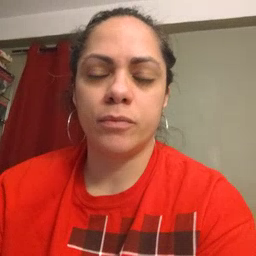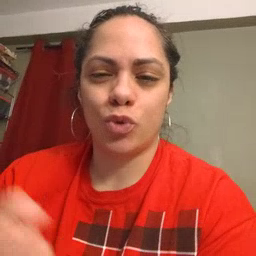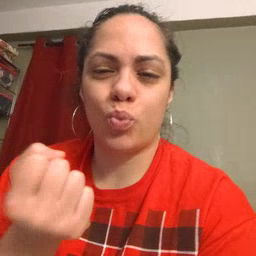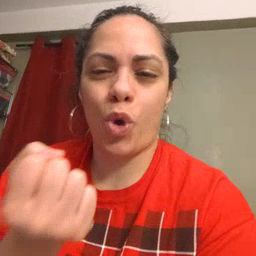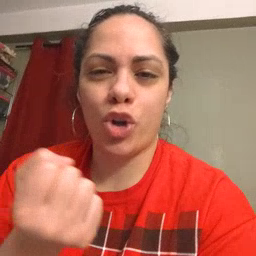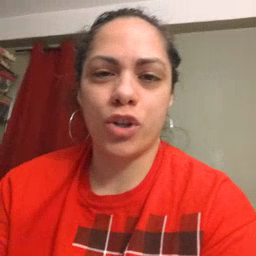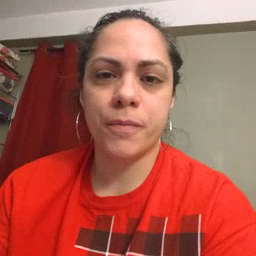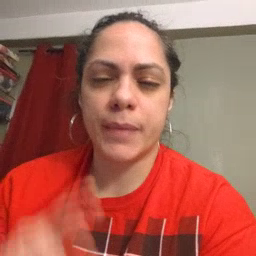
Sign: drawer